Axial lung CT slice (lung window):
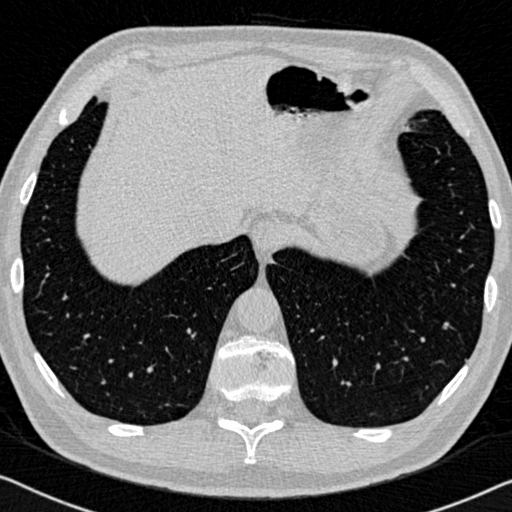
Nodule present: no